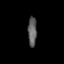
Tissue: lung
Cell type: Epithelial cells
Senescence score: 0.2017
Nuclear area (px): 254
Mean DAPI intensity: 94.256